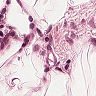
Metastatic tissue present: no